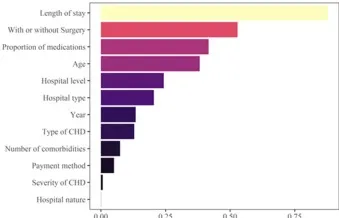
Analysis of the importance of factors influencing inpatient costs for patients with CHD. (A) Ranking of the importance of factors influencing inpatient costs per time for patients with CHD.
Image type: chart (chart)